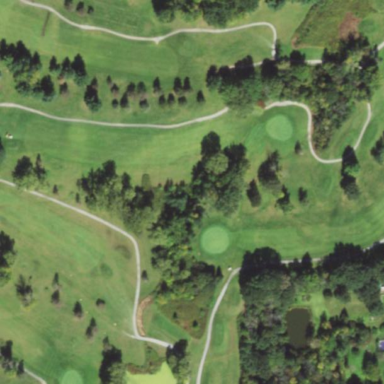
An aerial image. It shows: Designated golf cart path that is service road.